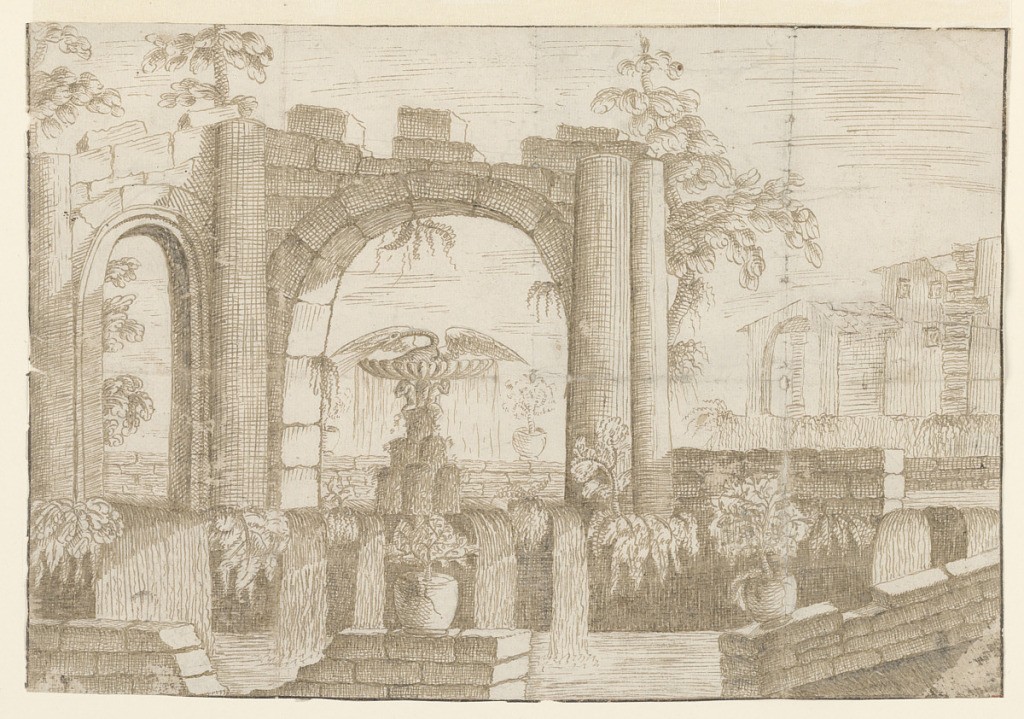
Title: A Garden with Ruined Archway
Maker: Carlo Antonio Buffagnotti, Italian, ca. 1660–after 1715
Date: ca. 1700
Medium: Pen and bistre ink, graphite on cream laid paper
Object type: Drawing
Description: A fountain composed of a bird and scalloped basin on a tri-tiered base feeds a large pool in the foreground. Behind is a ruined archway and semi-ruined building in the right background.